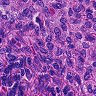
Metastatic tissue present: no